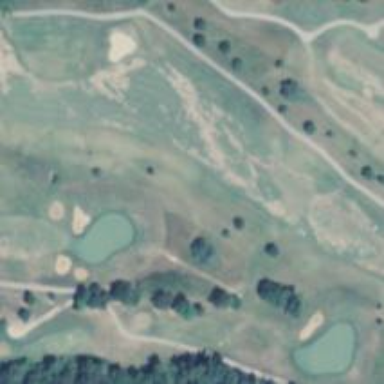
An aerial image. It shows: Scenic golf fairway.